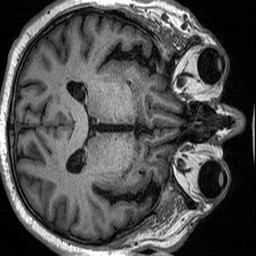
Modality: T1w
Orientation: axial
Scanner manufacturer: siemens
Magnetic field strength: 3 T
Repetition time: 2.2 s
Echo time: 0.00234 s